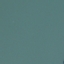
Label: SeaLake